Question: I'm building in search functionality into my app, which consists primarily of UITableViews. I have successfully added a search bar, and can search for items properly, but when I set 'controller.dimsBackgroundDuringPresentation = false' things get all weird. The issue is, I do want this boolean to be false, since users should be able to scroll through the results and select a result to see more details.
The behavior that I'm seeing is the following: the search bar never dismisses itself, unless you press the 'Cancel' button, meaning that when I select a cell in my table view to show the details of that cell, the search bar carries over into that view, as such:

I initialize my search controller as follows:
'''
self.searchController = ({
let controller = UISearchController(searchResultsController: nil)
controller.searchResultsUpdater = self
controller.dimsBackgroundDuringPresentation = false
controller.searchBar.sizeToFit()
controller.hidesNavigationBarDuringPresentation = false
controller.searchBar.searchBarStyle = .Minimal
controller.delegate = self
self.tableView?.tableHeaderView = controller.searchBar
return controller;
})()
'''
and while the searching itself works ('updateSearchResultsForSearchController' gets called, I apply my search and return an array, etc), I can't seem to use the search in any way, since if I select a cell while searching, the above picture happens, but if I press cancel, then my search is cleared. Any help would be appreciated.
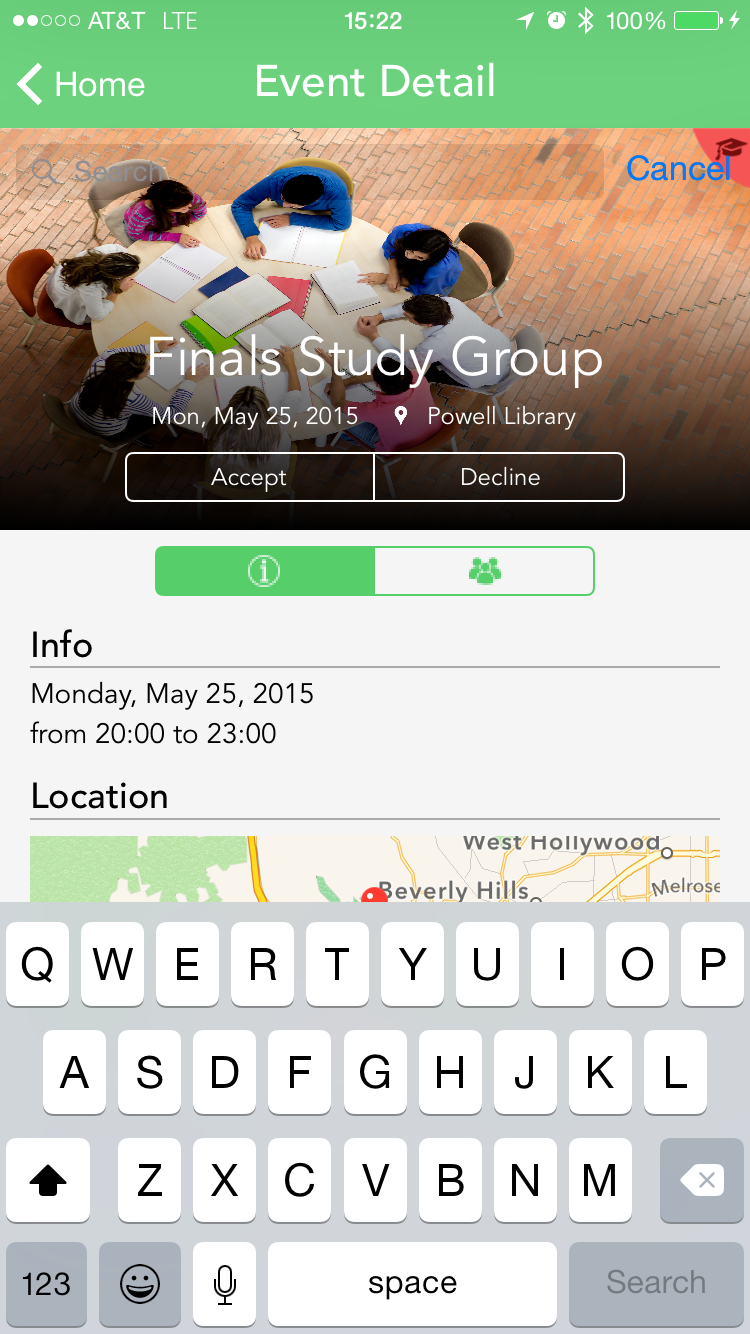
Answer: you should add the following line in 'viewDidLoad()'
'''
definesPresentationContext = true
'''
See the documentation for details: <URL>